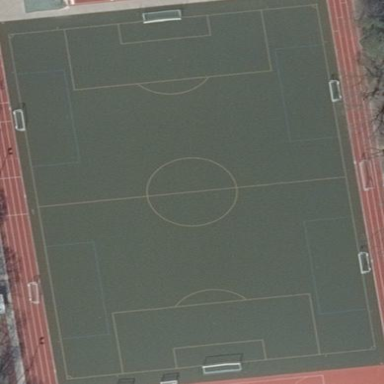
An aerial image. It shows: Soccer pitch for leisureland activities.